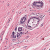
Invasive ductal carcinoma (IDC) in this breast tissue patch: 0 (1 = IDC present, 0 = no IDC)